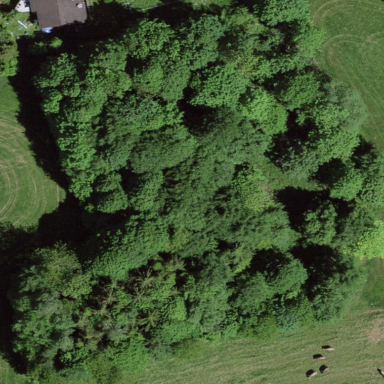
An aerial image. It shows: Forest area.